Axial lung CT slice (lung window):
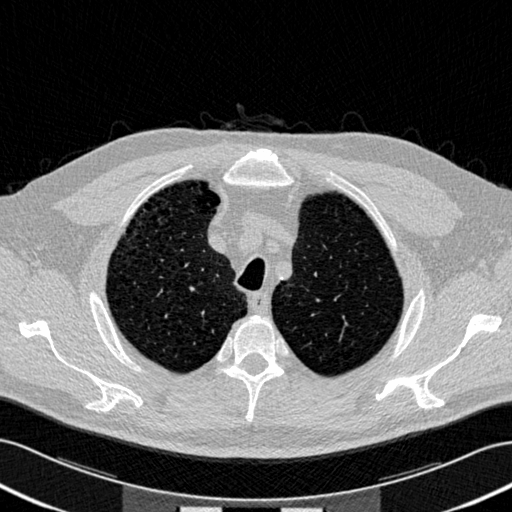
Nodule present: no